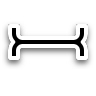
Cursor type: text_vertical
OS/theme: linux-adwaita
Variant: default